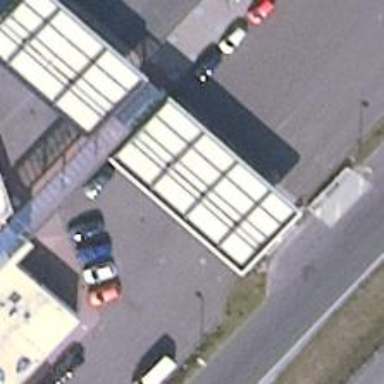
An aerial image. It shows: Convenience shop also serving as fuel station.